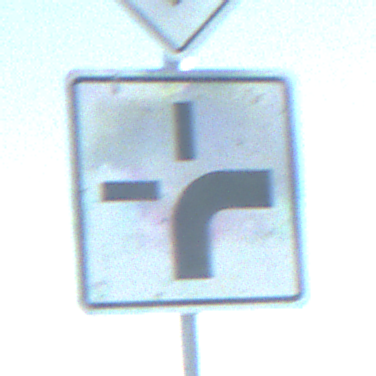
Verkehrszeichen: VerlaufVorfahrtsstrasse3
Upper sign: Vorfahrtsstrasse
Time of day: MorningAfternoon
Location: Outdoor (Nature)
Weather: Clear
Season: Autumn
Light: Natural